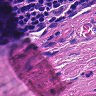
Metastatic tissue present: no